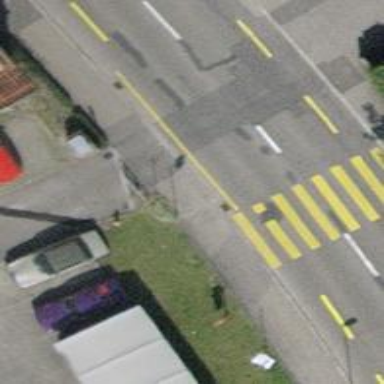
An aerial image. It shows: Cycle barrier.